Question: I have a rather large form:
'''
<table id="form_table">
<tr class="table_headers">
<th>Sources (sorted alphabetically)</th>
<th>Max $$ Allowed</th>
<th>You Suggest...</th>
<th>Warning</th>
<th>Who Pays This?</th>
<th>How Much do They Pay?</th>
<th>How do They Pay?</th>
<th>Meaning...</th>
</tr>
<tr>
<td class="label"><p>Borrowed Money (Debt from Bonds)</p></td>
<td class="max_amount" id="b1"><p>36</p></td>
<td class="usr_amount"><input type="text" name="c1" class="usrAmts" /></td>
<td class="warning"><p id="d1"></p></td>
<td class="paid_by"><p>Property Owners (Property Tax)</p></td>
<td class="paid_amount"><p id="f1" class="paidAmts"></p></td>
<td class="paid_how"><p>property tax rate per year</p></td>
<td class="meaning"><p><span id="h1"></span> per year on a $210,000 house</p></td>
</tr>
<tr>
<td class="label"><p>Business Licenses</p></td>
<td class="max_amount" id="b2"><p>25</p></td>
<td class="usr_amount"><input type="text" name="c2" class="usrAmts" /></td>
<td class="warning"><p id="d2"></p></td>
<td class="paid_by"><p>Business Owners' Customers</p></td>
<td class="paid_amount"><p id="f2" class="paidAmts"></p></td>
<td class="paid_how"><p>per employee per year</p></td>
<td class="meaning"><p></p></td>
</tr>
</table>
'''
What I want to do is use the jQuery '.each()' so that I can alert the user if his input is higher than the value in '<td class="max_amount">' instead of having to write a bunch of if statements.
I guess a good example of pseudo code would be
'''
for (i = 0; i <= 10; i++)
if ($('#usr_input[i]').val() > $('#max_val[i]').val())
$('span#[i]').text('too high!');
'''
or something like that. I don't really know how to put it into words. I apologize if this is poorly-written and can provide more details if asked.
Can I do this with .each() or do I have to write out all the if-statements?
EDIT 1: I revised my HTML (above) and then tried this:
'''
$('[id^=usr_input]').each(function(i) {
$(this).on('change', function() {
if ($(this).val() > $('#b'+ i).val()) {
$('p#d'+ i).text('too high!');
}
});
});
'''
with no luck.
EDIT 2: Changed to:
'''
$('[id^=c]').each(function(i) {
$(this).on('change', function() {
if ($(this).val() > $('#b'+ i).val()) {
$('p#d'+ i).text('too high!');
}
});
});
'''
I used '[id^=c]' for the 'input' id's
EDIT 3: Added screenshot

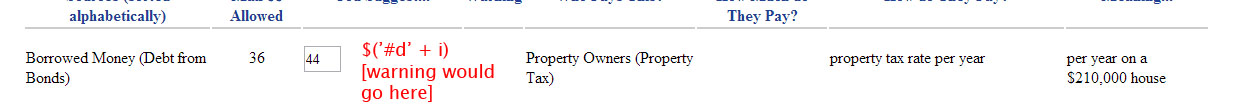
Answer: You can use '$.each' with the selector
'''
$('[id^=usr_input]').each(function(i) {
if ($(this).val() > $('#max_val'+ i +']').val())
$('span#f['+ i +' ]').text('too high!');
});
'''
You need to append the value of 'i'
That is if you have 'inputs' with id in the form of 'max_val1', 'max_val2' and so on
## UPDATE
You don't need to use 'ID's' here in the first place. You can just iterate over the elements in question using 'closest' and get the functionality.
'''
// This is where users enter the Amount
// To access value from input you use .val()
// To access value from elements that are not input
// you use .text();
$('.usrAmts').on('change', function () {
// The input that triggered the change
var $this = $(this),
// Closest row for input
// Need this as you want to find the other elements inside
// the particular row.
$row = $(this).closest('tr'),
// Find the p tag inside the max amount
// need to use text as it is not input
$max = $row.find('.max_amount p'),
// warning class that holds error
$err = $row.find('.warning p');
if ($(this).val() > parseFloat( $max.text())) {
$err.text('too high!');
} else {
$err.text('');
}
});
'''
<URL>